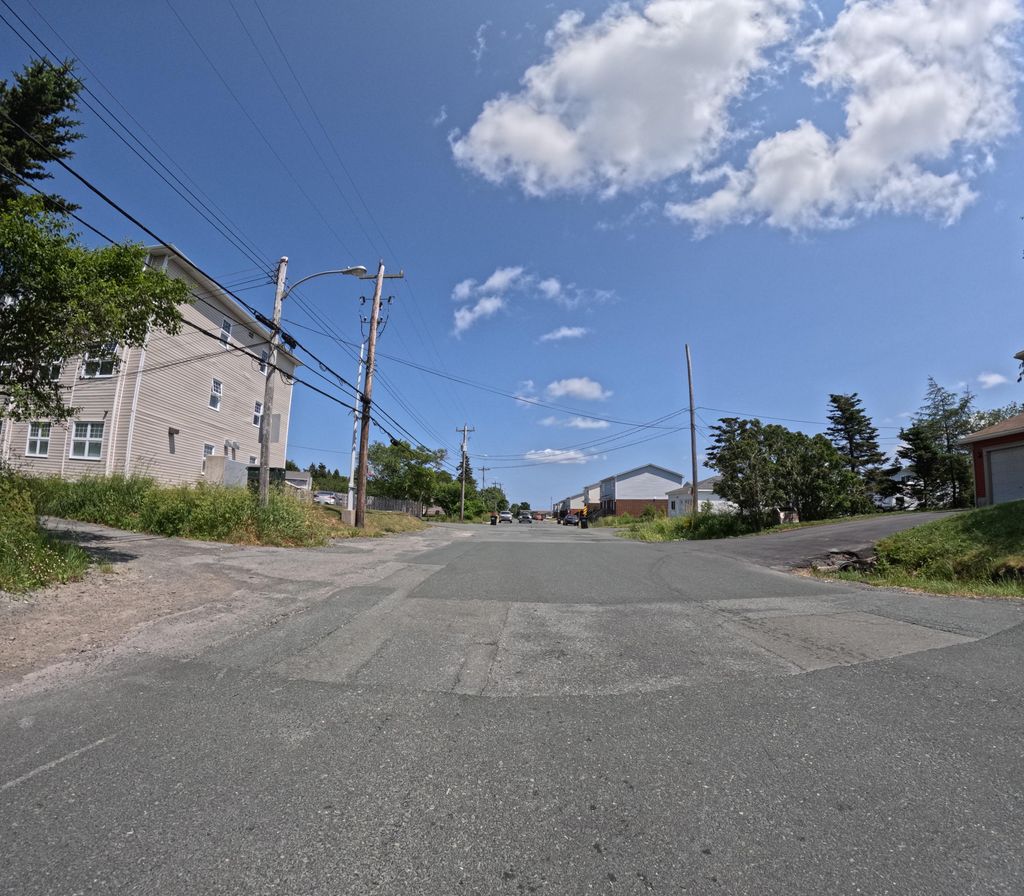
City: st_johns